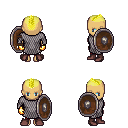
a pixel art fantasy rpg character, female body template, human, tanned skin, chain mail, red pants, gold short mohawk hairstyle, gold gloves, maroon shoes, shield, four views (front, back, left, right), 2x2 character sprite sheet, small pixel art, hard edges, no anti-aliasing